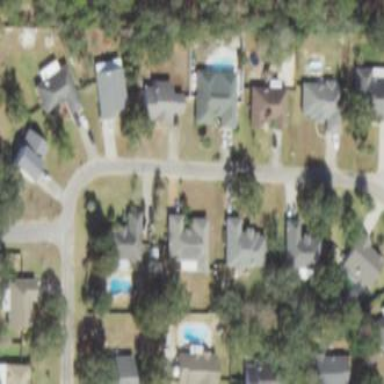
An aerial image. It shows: Single-family residential area.